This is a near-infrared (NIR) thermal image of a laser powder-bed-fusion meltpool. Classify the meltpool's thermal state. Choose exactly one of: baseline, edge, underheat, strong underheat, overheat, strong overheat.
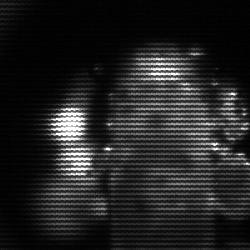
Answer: strong underheat